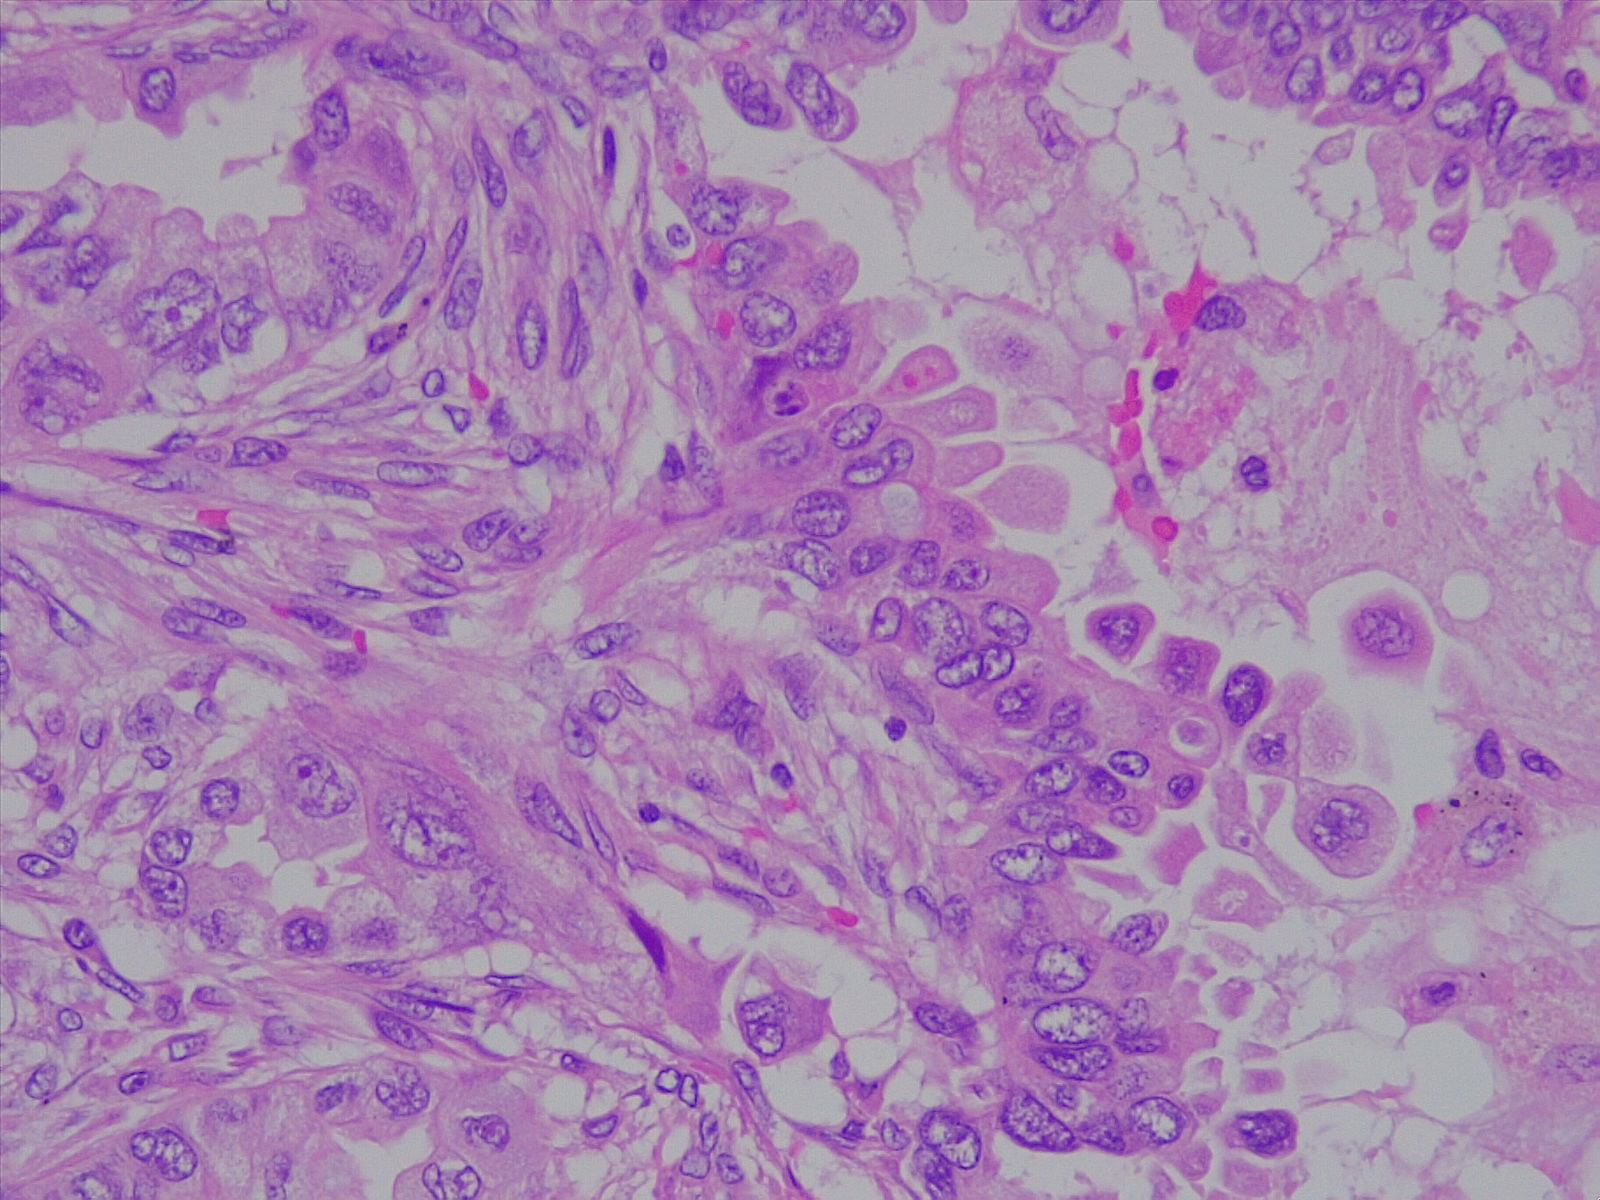
Label: lung adenocarcinoma, moderately differentiated